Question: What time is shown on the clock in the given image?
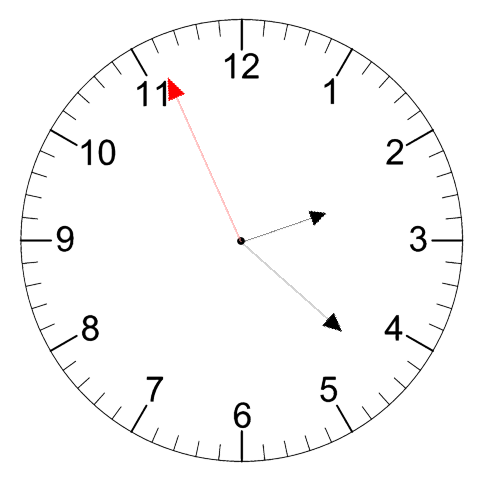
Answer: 02:21:56